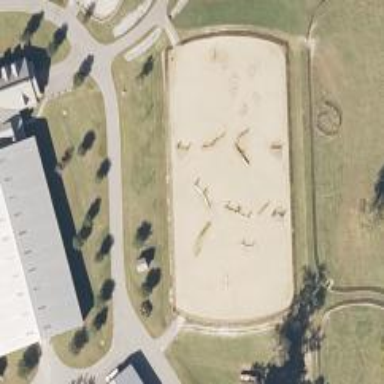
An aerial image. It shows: Leisure land designated for horse riding.